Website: lowes
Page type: review-order
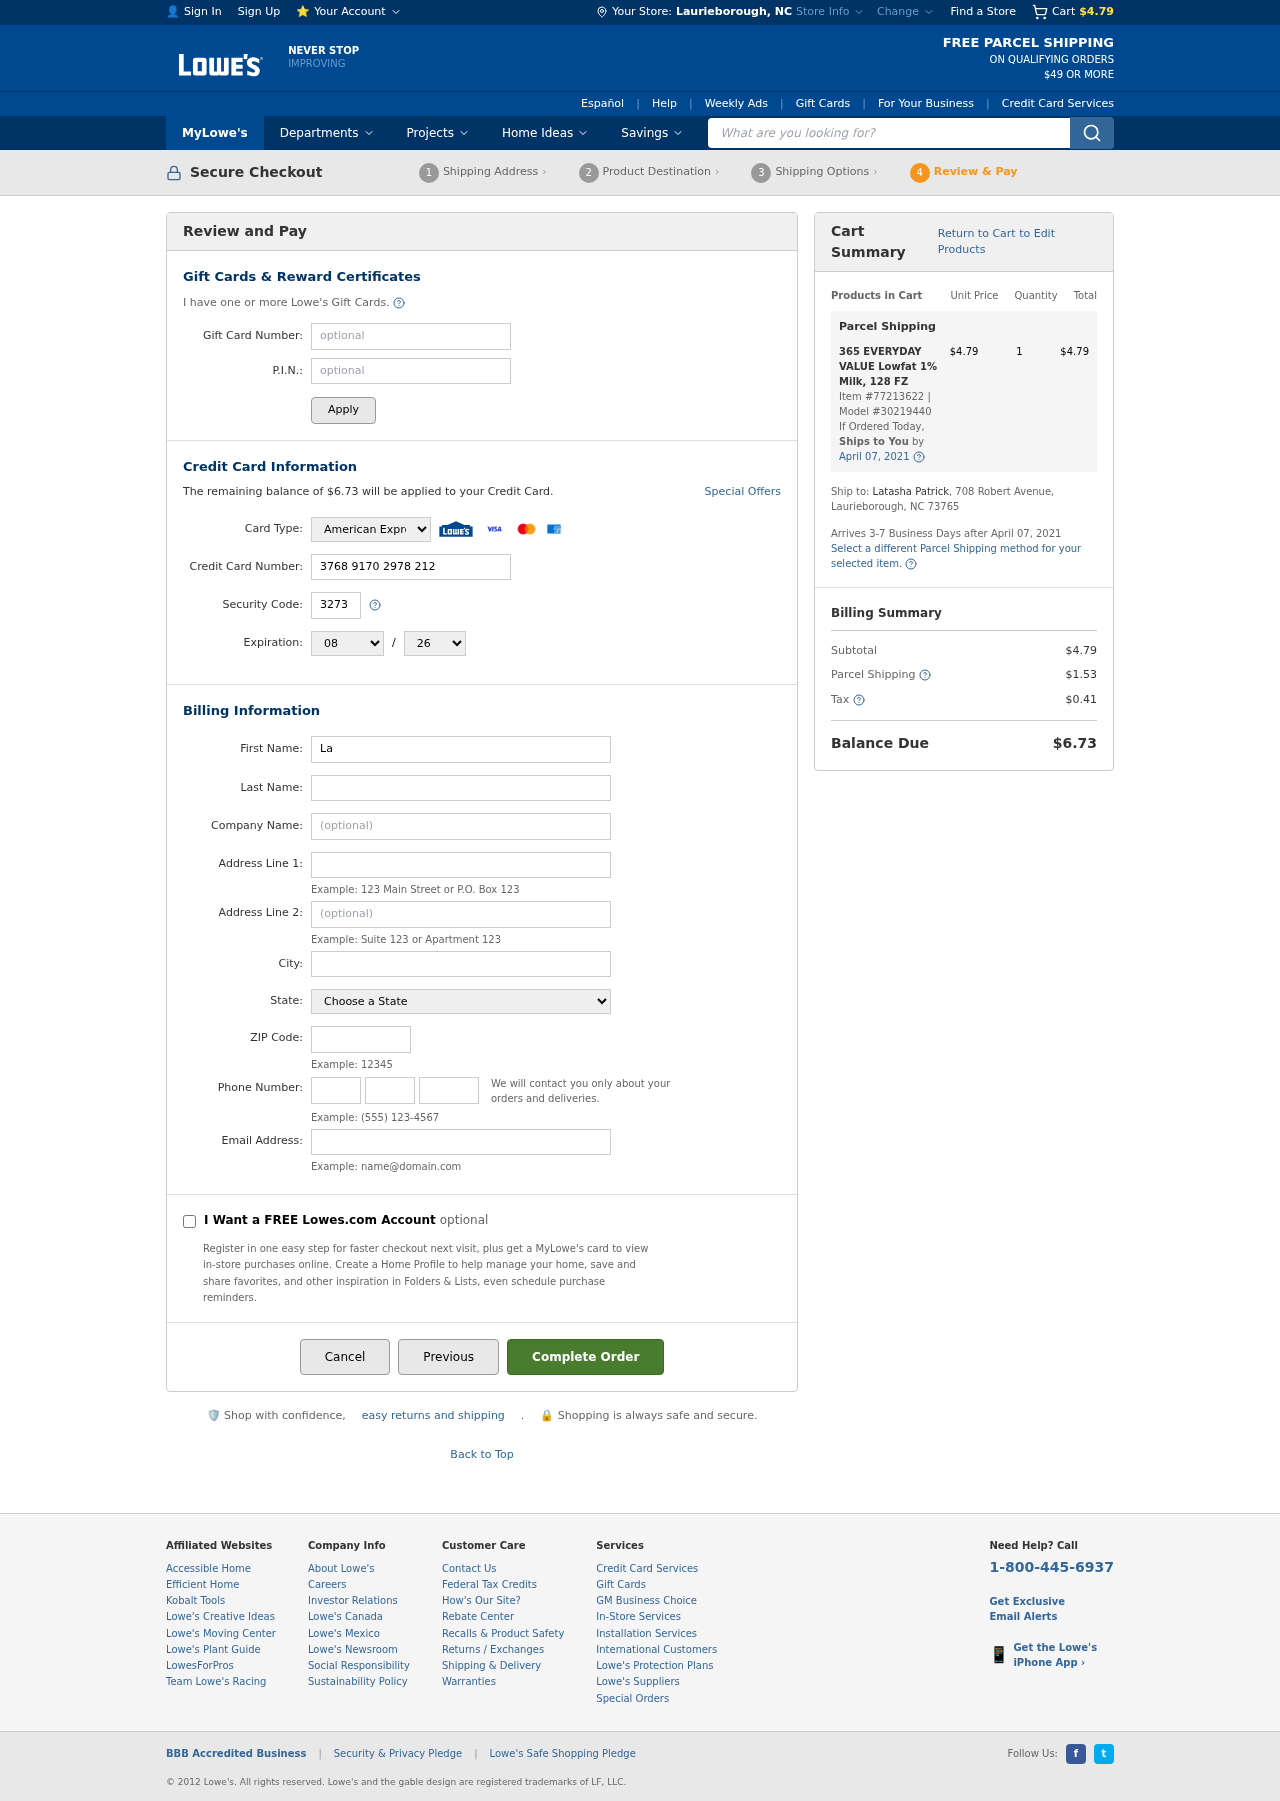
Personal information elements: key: PII_CARD_CVV
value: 3273
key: PII_CARD_EXPIRY_MONTH
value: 08
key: PII_CARD_EXPIRY_YEAR
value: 26
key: PII_CARD_NUMBER
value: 3768 9170 2978 212
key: PII_CARD_TYPE
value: American Express
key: PII_CITY
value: Laurieborough
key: PII_CITY_STATE
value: Laurieborough, NC
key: PII_COMPANY
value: Herrera PLC
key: PII_EMAIL
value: latashapatrick@hotmail.com
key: PII_FIRSTNAME
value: Latasha
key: PII_LASTNAME
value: Patrick
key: PII_PHONE_AREA
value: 315
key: PII_PHONE_PREFIX
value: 419
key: PII_PHONE_SUFFIX
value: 8588
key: PII_POSTCODE
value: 73765
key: PII_STATE
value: North Carolina
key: PII_STREET
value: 708 Robert Avenue
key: PII_STREET2
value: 708 Robert Avenue
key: PII_FULLNAME2
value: Latasha Patrick
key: PII_STATE_ABBR
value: NC
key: PII_POSTCODE_FULL
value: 73765
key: PII_CITY_STATE_ZIP
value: Laurieborough, NC 73765
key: PII_POSTCODE_NUMERIC
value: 73765
Product elements: key: PRODUCT1_NAME
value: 365 EVERYDAY VALUE Lowfat 1% Milk, 128 FZ
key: PRODUCT1_PRICE
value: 4.79
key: PRODUCT1_QUANTITY
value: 1
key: PRODUCT1_ITEM_NUMBER
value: Item #77213622
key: PRODUCT1_MODEL_NUMBER
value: Model #30219440
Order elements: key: ORDER_SUBTOTAL
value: $4.79
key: ORDER_BALANCE_DUE
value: $6.73
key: ORDER_SHIPPING_DATE
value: April 07, 2021
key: ORDER_ITEM_TOTAL
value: $4.79
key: ORDER_SHIPPING_DATE2
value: April 07, 2021
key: ORDER_SHIPPING_COST
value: $1.53
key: ORDER_TAX
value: $0.41
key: ORDER_TOTAL
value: $6.73
Search elements: key: HEADER_SEARCH
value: What are you looking for?